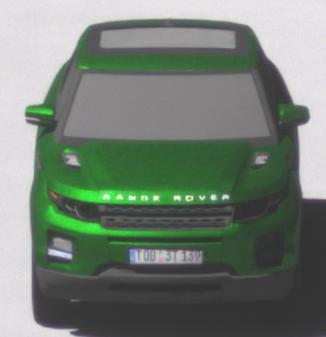
Make: Land Rover
Model: Range Rover Evoque 2.0 Si4
Detailed model: Range Rover Evoque (I)
Model produced from: 2011/08
Model produced until: 2013/11
Doors: 5
Color: green
Road condition: dry road
Daytime: midday
Contrast: high contrast